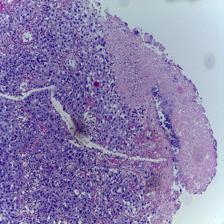
Diagnosis: OSCC